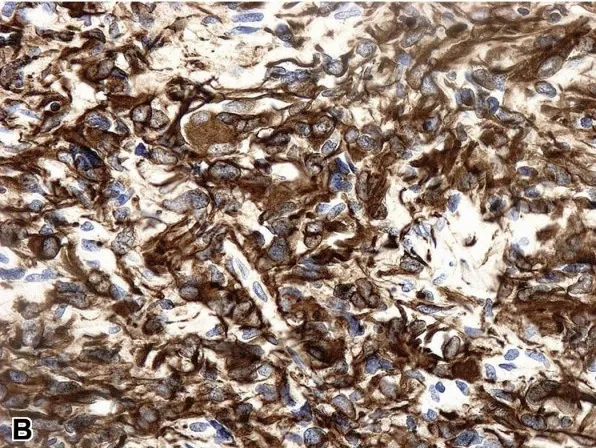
B. Diffuse cytoplasmic staining of tumor cells with antibody for GFAP (GFAP, x200).
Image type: pathology (immunostaining)